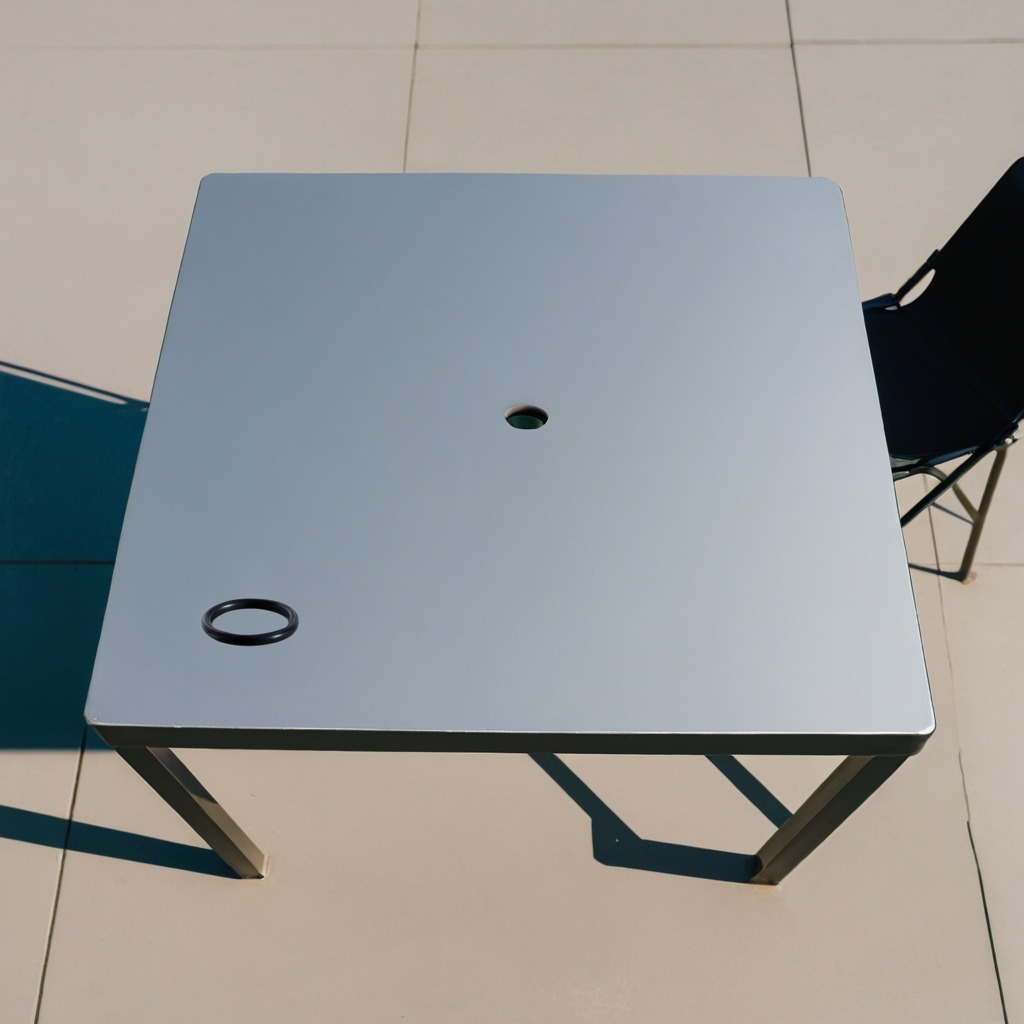
A rubber O-ring is lying on the table.